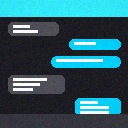
Screen state: on